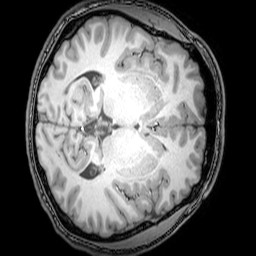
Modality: T1w
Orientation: axial
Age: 23
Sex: male
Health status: healthy
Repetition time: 0.081 s
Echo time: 0.037 s